Brain MRI, t2w sequence, axial 2D slice.
Patient: age 42, sex F, weight 78 kg, height 1.78 m
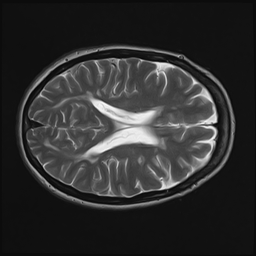